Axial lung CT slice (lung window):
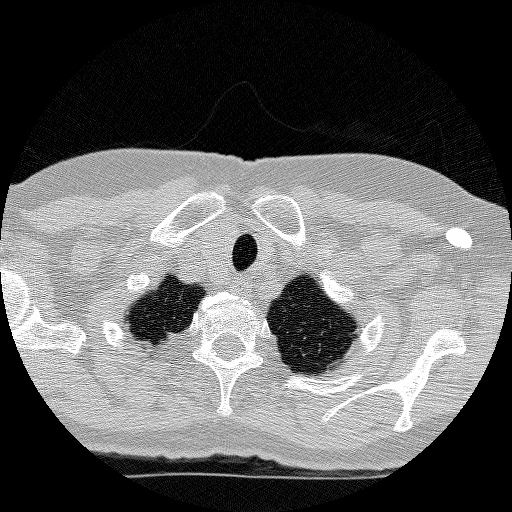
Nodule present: no